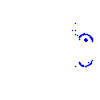
Particle: proton